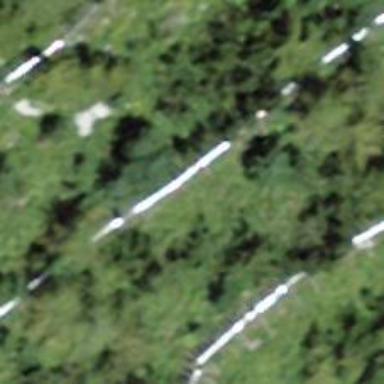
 designed to mitigate snow accumulations in specific area."